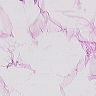
Metastatic tissue present: no